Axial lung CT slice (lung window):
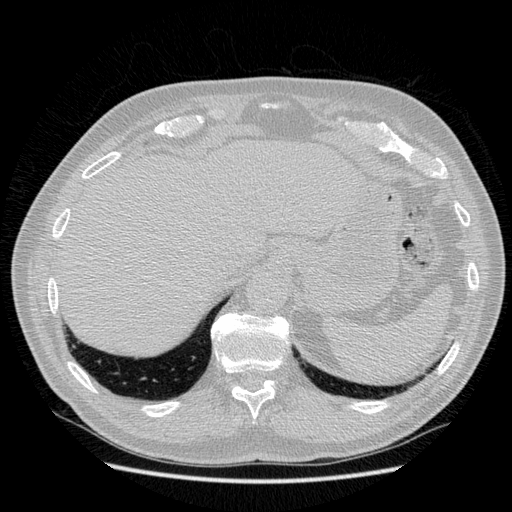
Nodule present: no